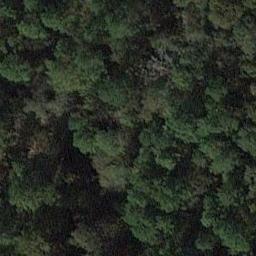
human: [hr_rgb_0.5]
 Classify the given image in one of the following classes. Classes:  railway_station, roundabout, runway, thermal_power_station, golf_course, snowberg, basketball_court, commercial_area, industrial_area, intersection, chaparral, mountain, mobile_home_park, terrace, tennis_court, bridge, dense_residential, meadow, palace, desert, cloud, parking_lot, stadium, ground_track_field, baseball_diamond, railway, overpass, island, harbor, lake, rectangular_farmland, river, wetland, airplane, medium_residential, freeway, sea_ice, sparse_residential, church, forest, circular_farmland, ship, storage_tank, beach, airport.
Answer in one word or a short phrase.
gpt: forest